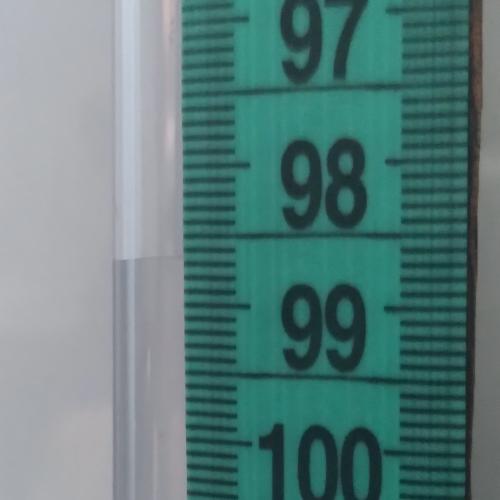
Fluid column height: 98.7 cm